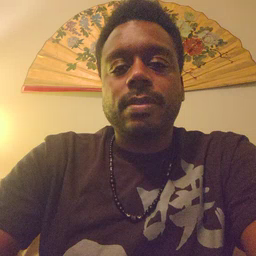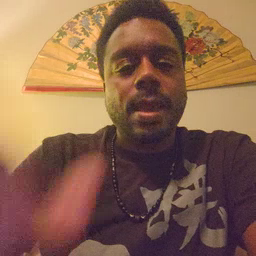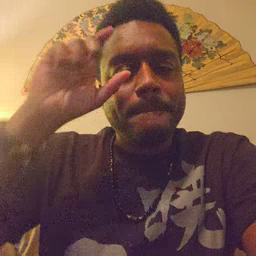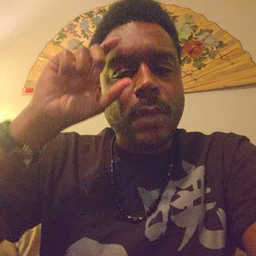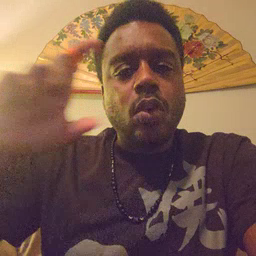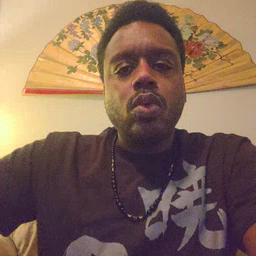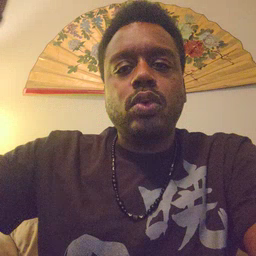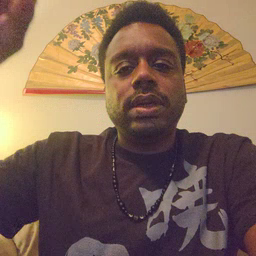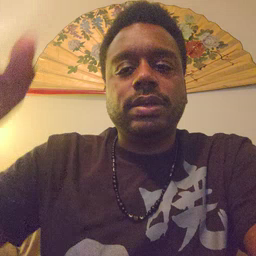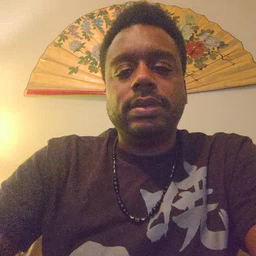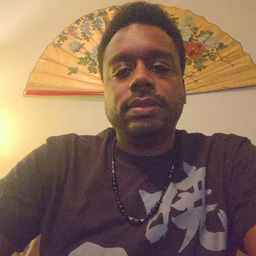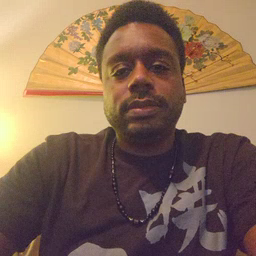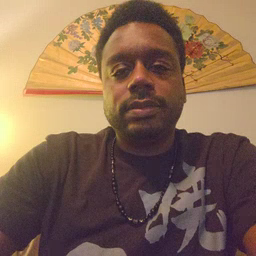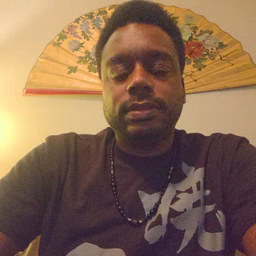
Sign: moon